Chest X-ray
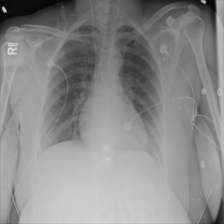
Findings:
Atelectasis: negative
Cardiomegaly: negative
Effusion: negative
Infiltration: negative
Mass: negative
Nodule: negative
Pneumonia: negative
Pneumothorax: negative
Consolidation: negative
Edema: negative
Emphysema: negative
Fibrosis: negative
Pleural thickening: negative
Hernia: negative